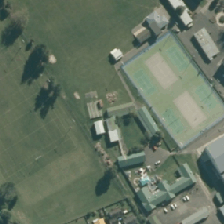
Land cover: urban_parkland